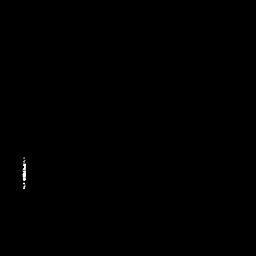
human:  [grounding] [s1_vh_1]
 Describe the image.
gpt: In the satellite image, there is  <ref>1 medium ship </ref> <box>[[5, 60, 11, 74, 0]]</box> located at left.